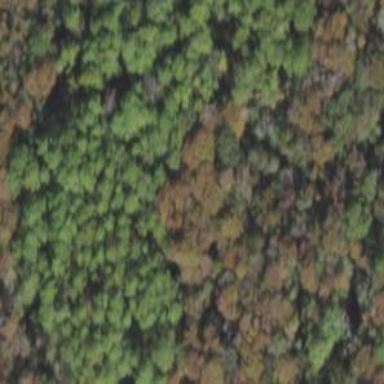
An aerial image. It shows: Forest dominated by needle-leaved trees.